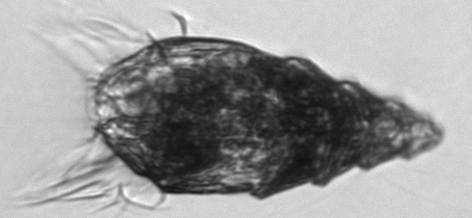
Label: Laboea_strobila